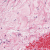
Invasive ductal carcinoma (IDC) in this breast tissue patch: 0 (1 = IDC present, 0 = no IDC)